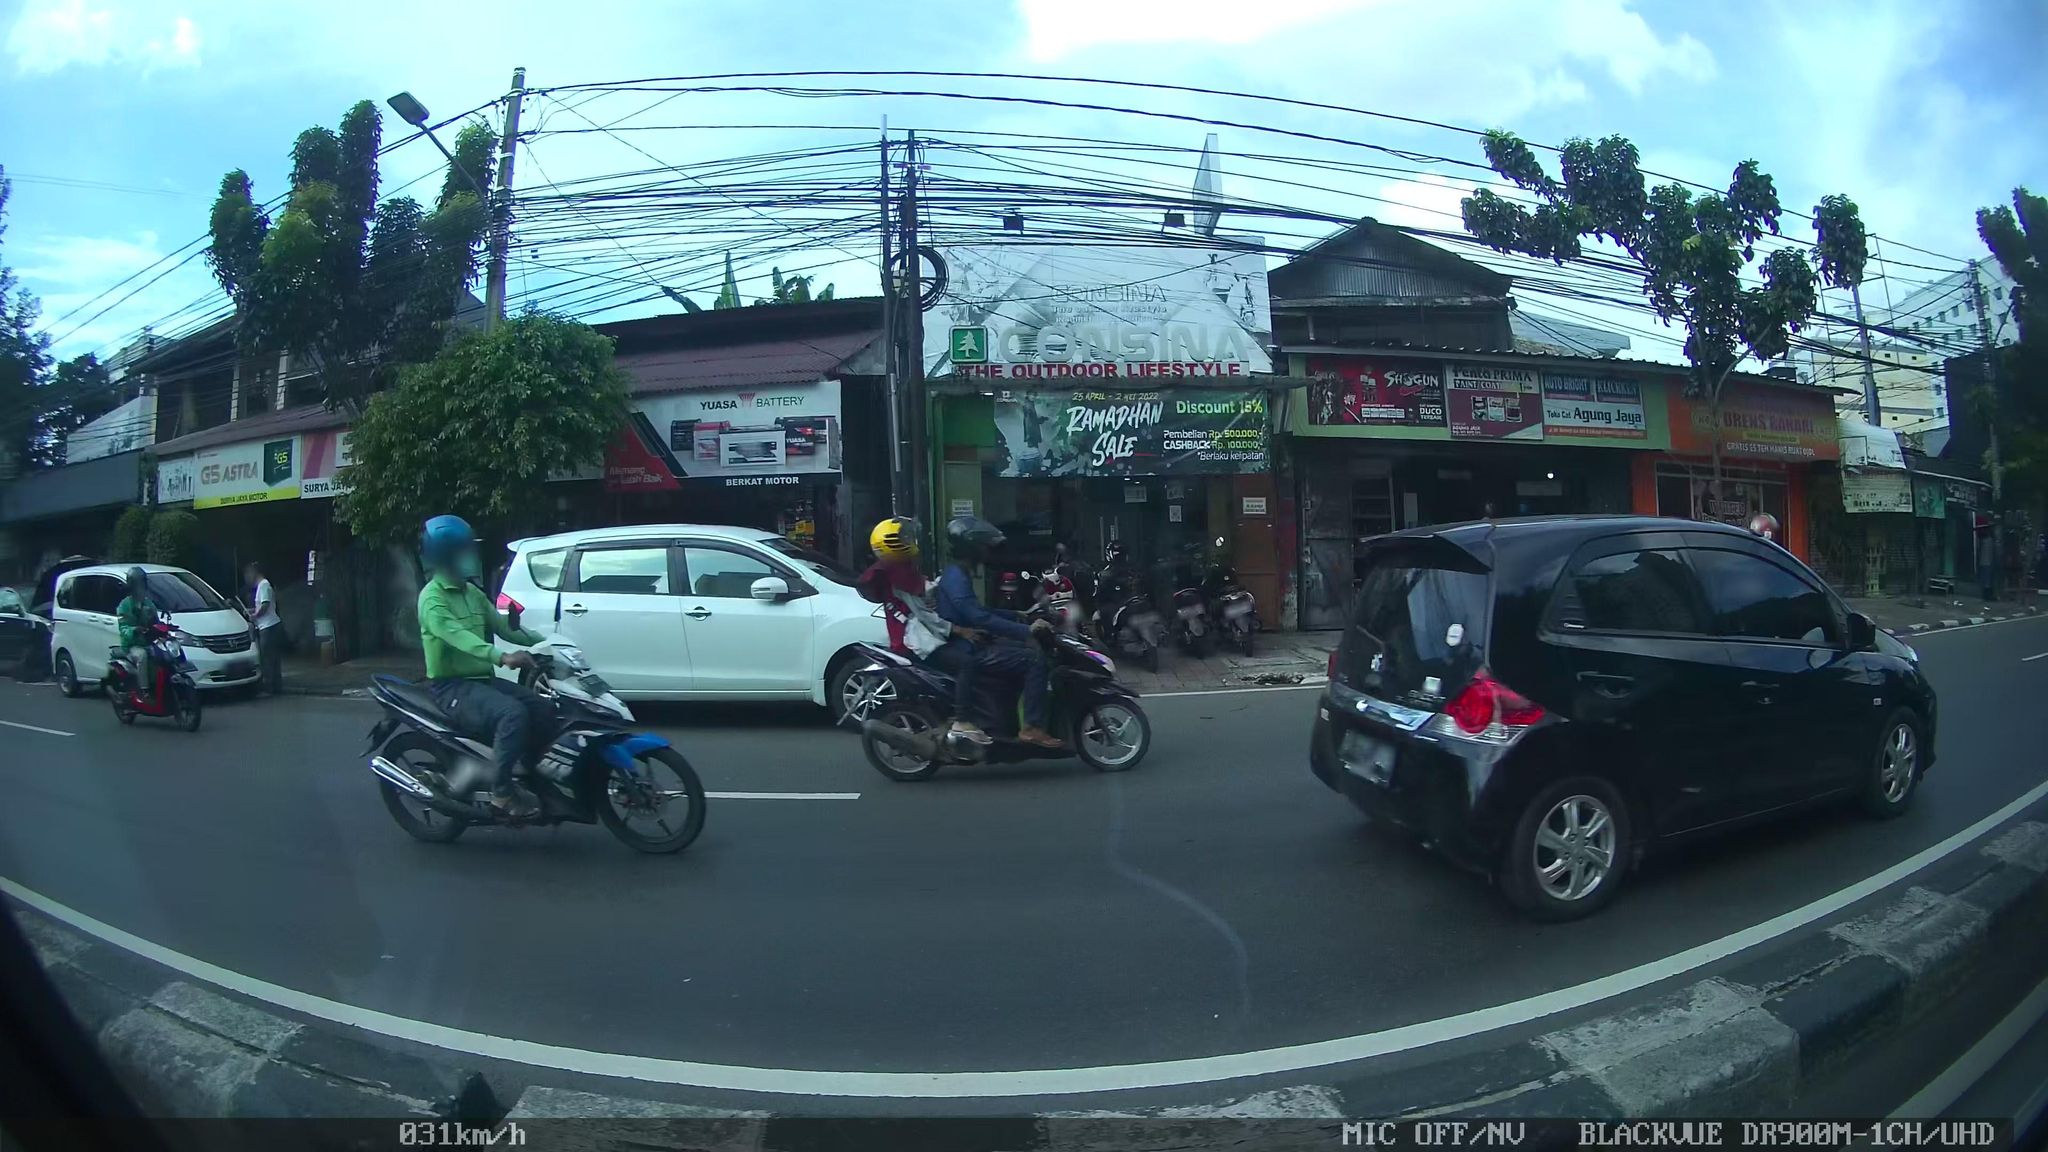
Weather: clear
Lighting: day
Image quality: good
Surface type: driving surface
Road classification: primary
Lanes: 2
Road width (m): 5
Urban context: urban centre
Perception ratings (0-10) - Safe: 4.41, Lively: 8.13, Beautiful: 4.45, Boring: 2.35, Depressing: 5.92, Wealthy: 1.44